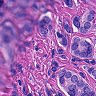
Metastatic tissue present: yes